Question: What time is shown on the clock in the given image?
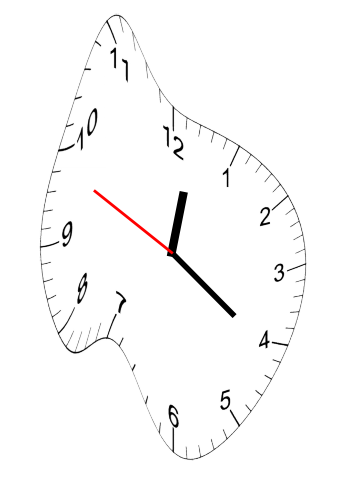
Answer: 12:20:49